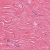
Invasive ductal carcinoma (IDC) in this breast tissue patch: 0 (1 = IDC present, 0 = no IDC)